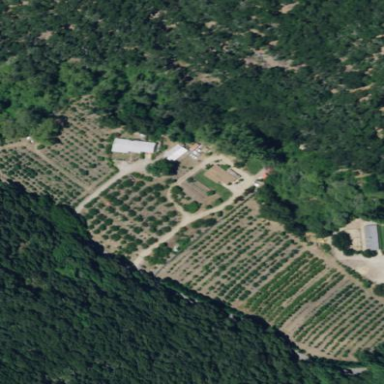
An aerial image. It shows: Orchard.